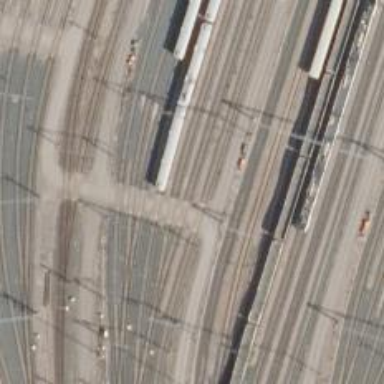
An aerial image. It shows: Railway signal.